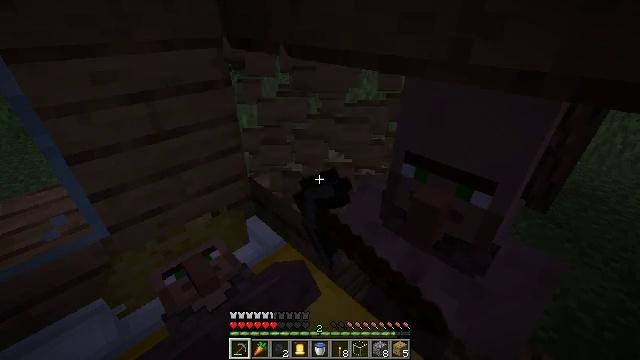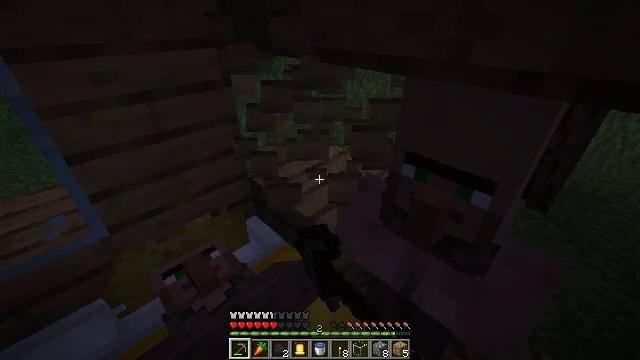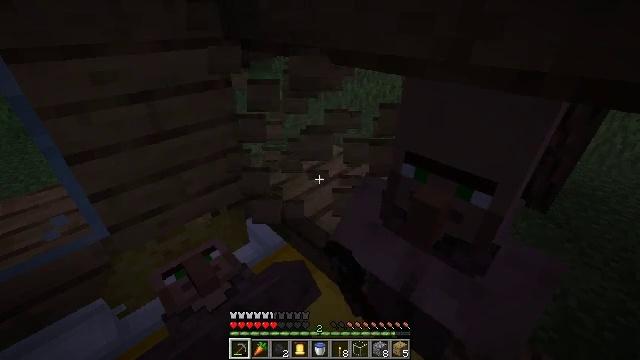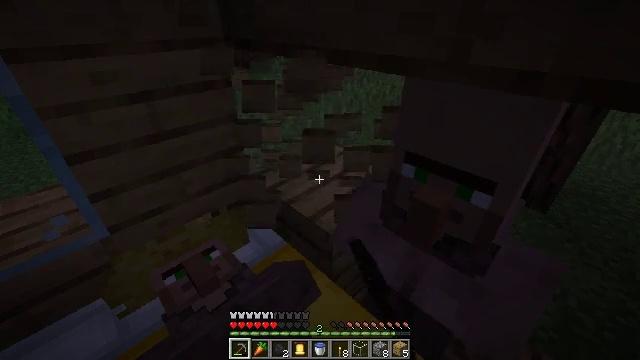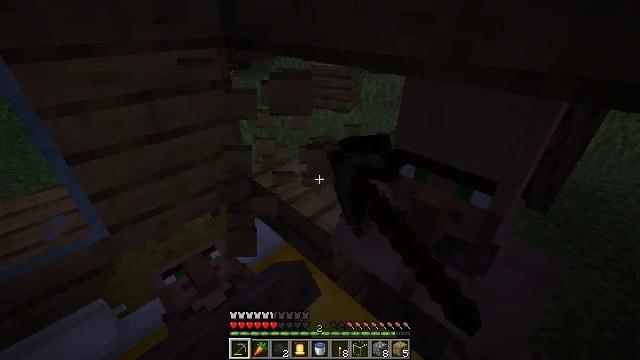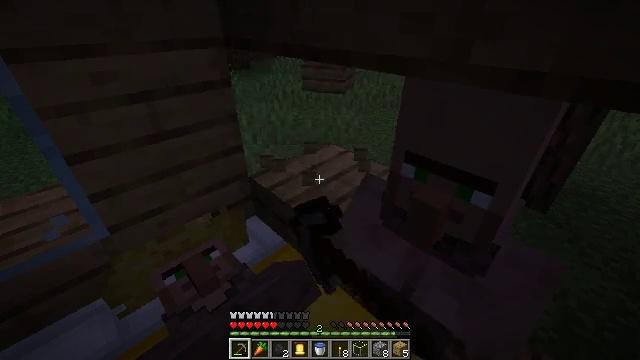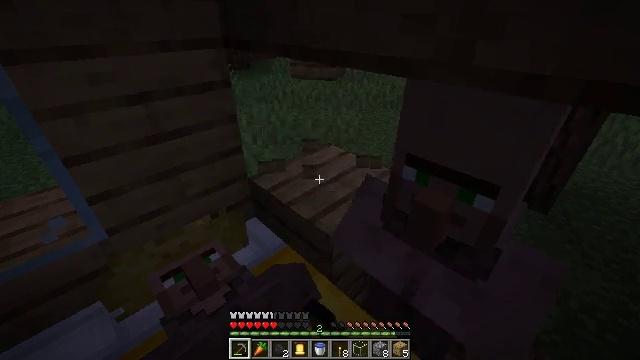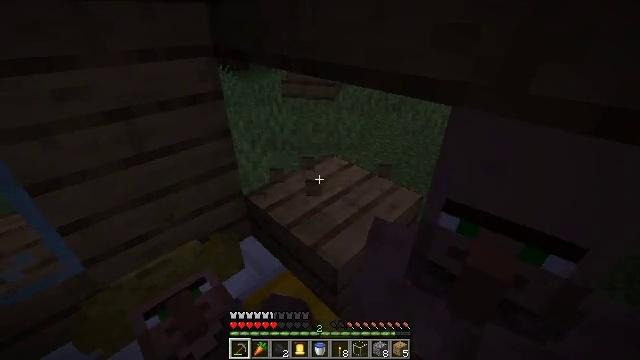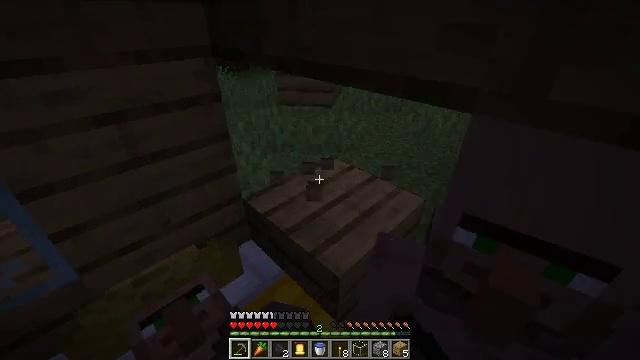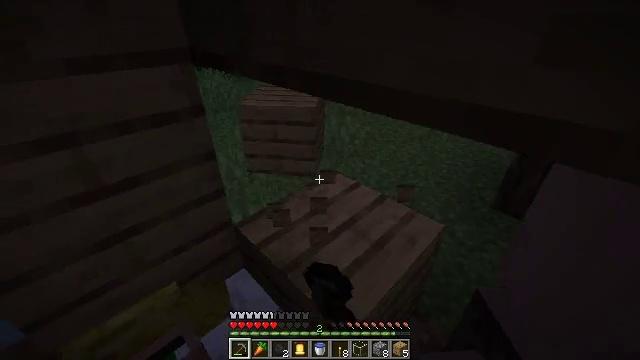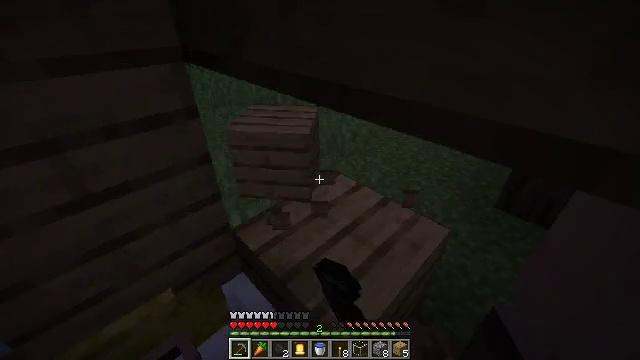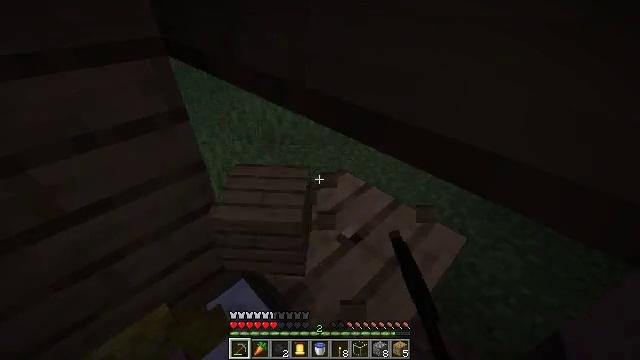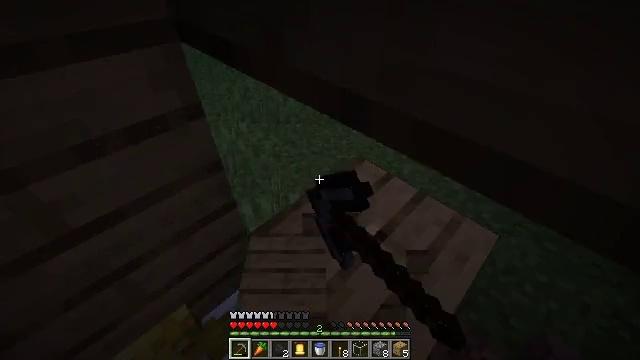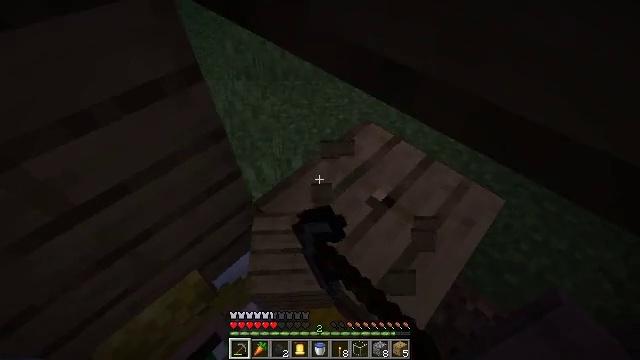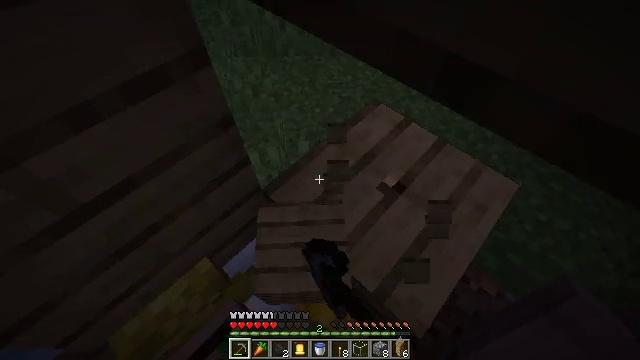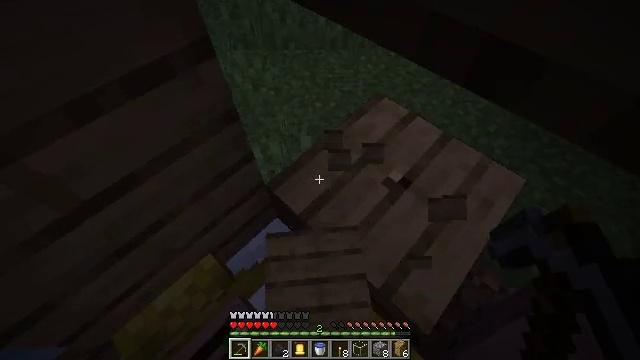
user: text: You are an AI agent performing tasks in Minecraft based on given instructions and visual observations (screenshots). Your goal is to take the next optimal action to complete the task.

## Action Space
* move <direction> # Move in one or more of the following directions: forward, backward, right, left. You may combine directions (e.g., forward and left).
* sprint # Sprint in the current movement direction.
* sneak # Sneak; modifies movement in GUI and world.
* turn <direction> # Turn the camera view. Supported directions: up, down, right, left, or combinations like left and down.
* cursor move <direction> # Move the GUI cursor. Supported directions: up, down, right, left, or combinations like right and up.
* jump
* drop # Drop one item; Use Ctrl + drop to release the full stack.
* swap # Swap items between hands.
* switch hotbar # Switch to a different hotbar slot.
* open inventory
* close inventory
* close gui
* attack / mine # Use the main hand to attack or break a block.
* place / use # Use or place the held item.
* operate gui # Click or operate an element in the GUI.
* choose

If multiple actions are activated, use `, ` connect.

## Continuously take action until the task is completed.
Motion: motion action
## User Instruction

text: Retrieve oak planks from the wooden block.
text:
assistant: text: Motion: attack / mine
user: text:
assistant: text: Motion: attack / mine
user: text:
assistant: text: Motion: attack / mine
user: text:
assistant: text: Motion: attack / mine
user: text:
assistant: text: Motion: attack / mine
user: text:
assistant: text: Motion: move forward, attack / mine
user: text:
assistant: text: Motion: move forward, attack / mine
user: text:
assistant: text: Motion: move forward, attack / mine
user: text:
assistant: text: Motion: move forward, attack / mine
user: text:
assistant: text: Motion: move forward, turn down, attack / mine
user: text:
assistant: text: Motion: move forward, turn down, attack / mine
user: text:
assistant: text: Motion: move forward, turn down, attack / mine
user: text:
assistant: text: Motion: move forward, turn down, attack / mine
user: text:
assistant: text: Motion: turn down, attack / mine
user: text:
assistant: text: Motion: turn down, attack / mine
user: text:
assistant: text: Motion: attack / mine
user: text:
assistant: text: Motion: attack / mine
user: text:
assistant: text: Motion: turn down, attack / mine
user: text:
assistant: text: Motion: turn right and down, attack / mine
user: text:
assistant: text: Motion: turn right and down, attack / mine
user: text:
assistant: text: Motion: turn right and down, attack / mine
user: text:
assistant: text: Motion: turn right, attack / mine
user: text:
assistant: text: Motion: turn right, attack / mine
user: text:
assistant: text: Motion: turn right, attack / mine
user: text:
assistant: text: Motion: attack / mine
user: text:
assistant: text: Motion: attack / mine
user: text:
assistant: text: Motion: attack / mine
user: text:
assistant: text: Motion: attack / mine
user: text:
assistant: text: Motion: attack / mine
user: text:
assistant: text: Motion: attack / mine